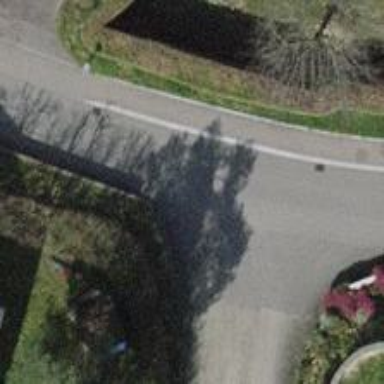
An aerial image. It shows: Asphalt sidewalk.